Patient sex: M
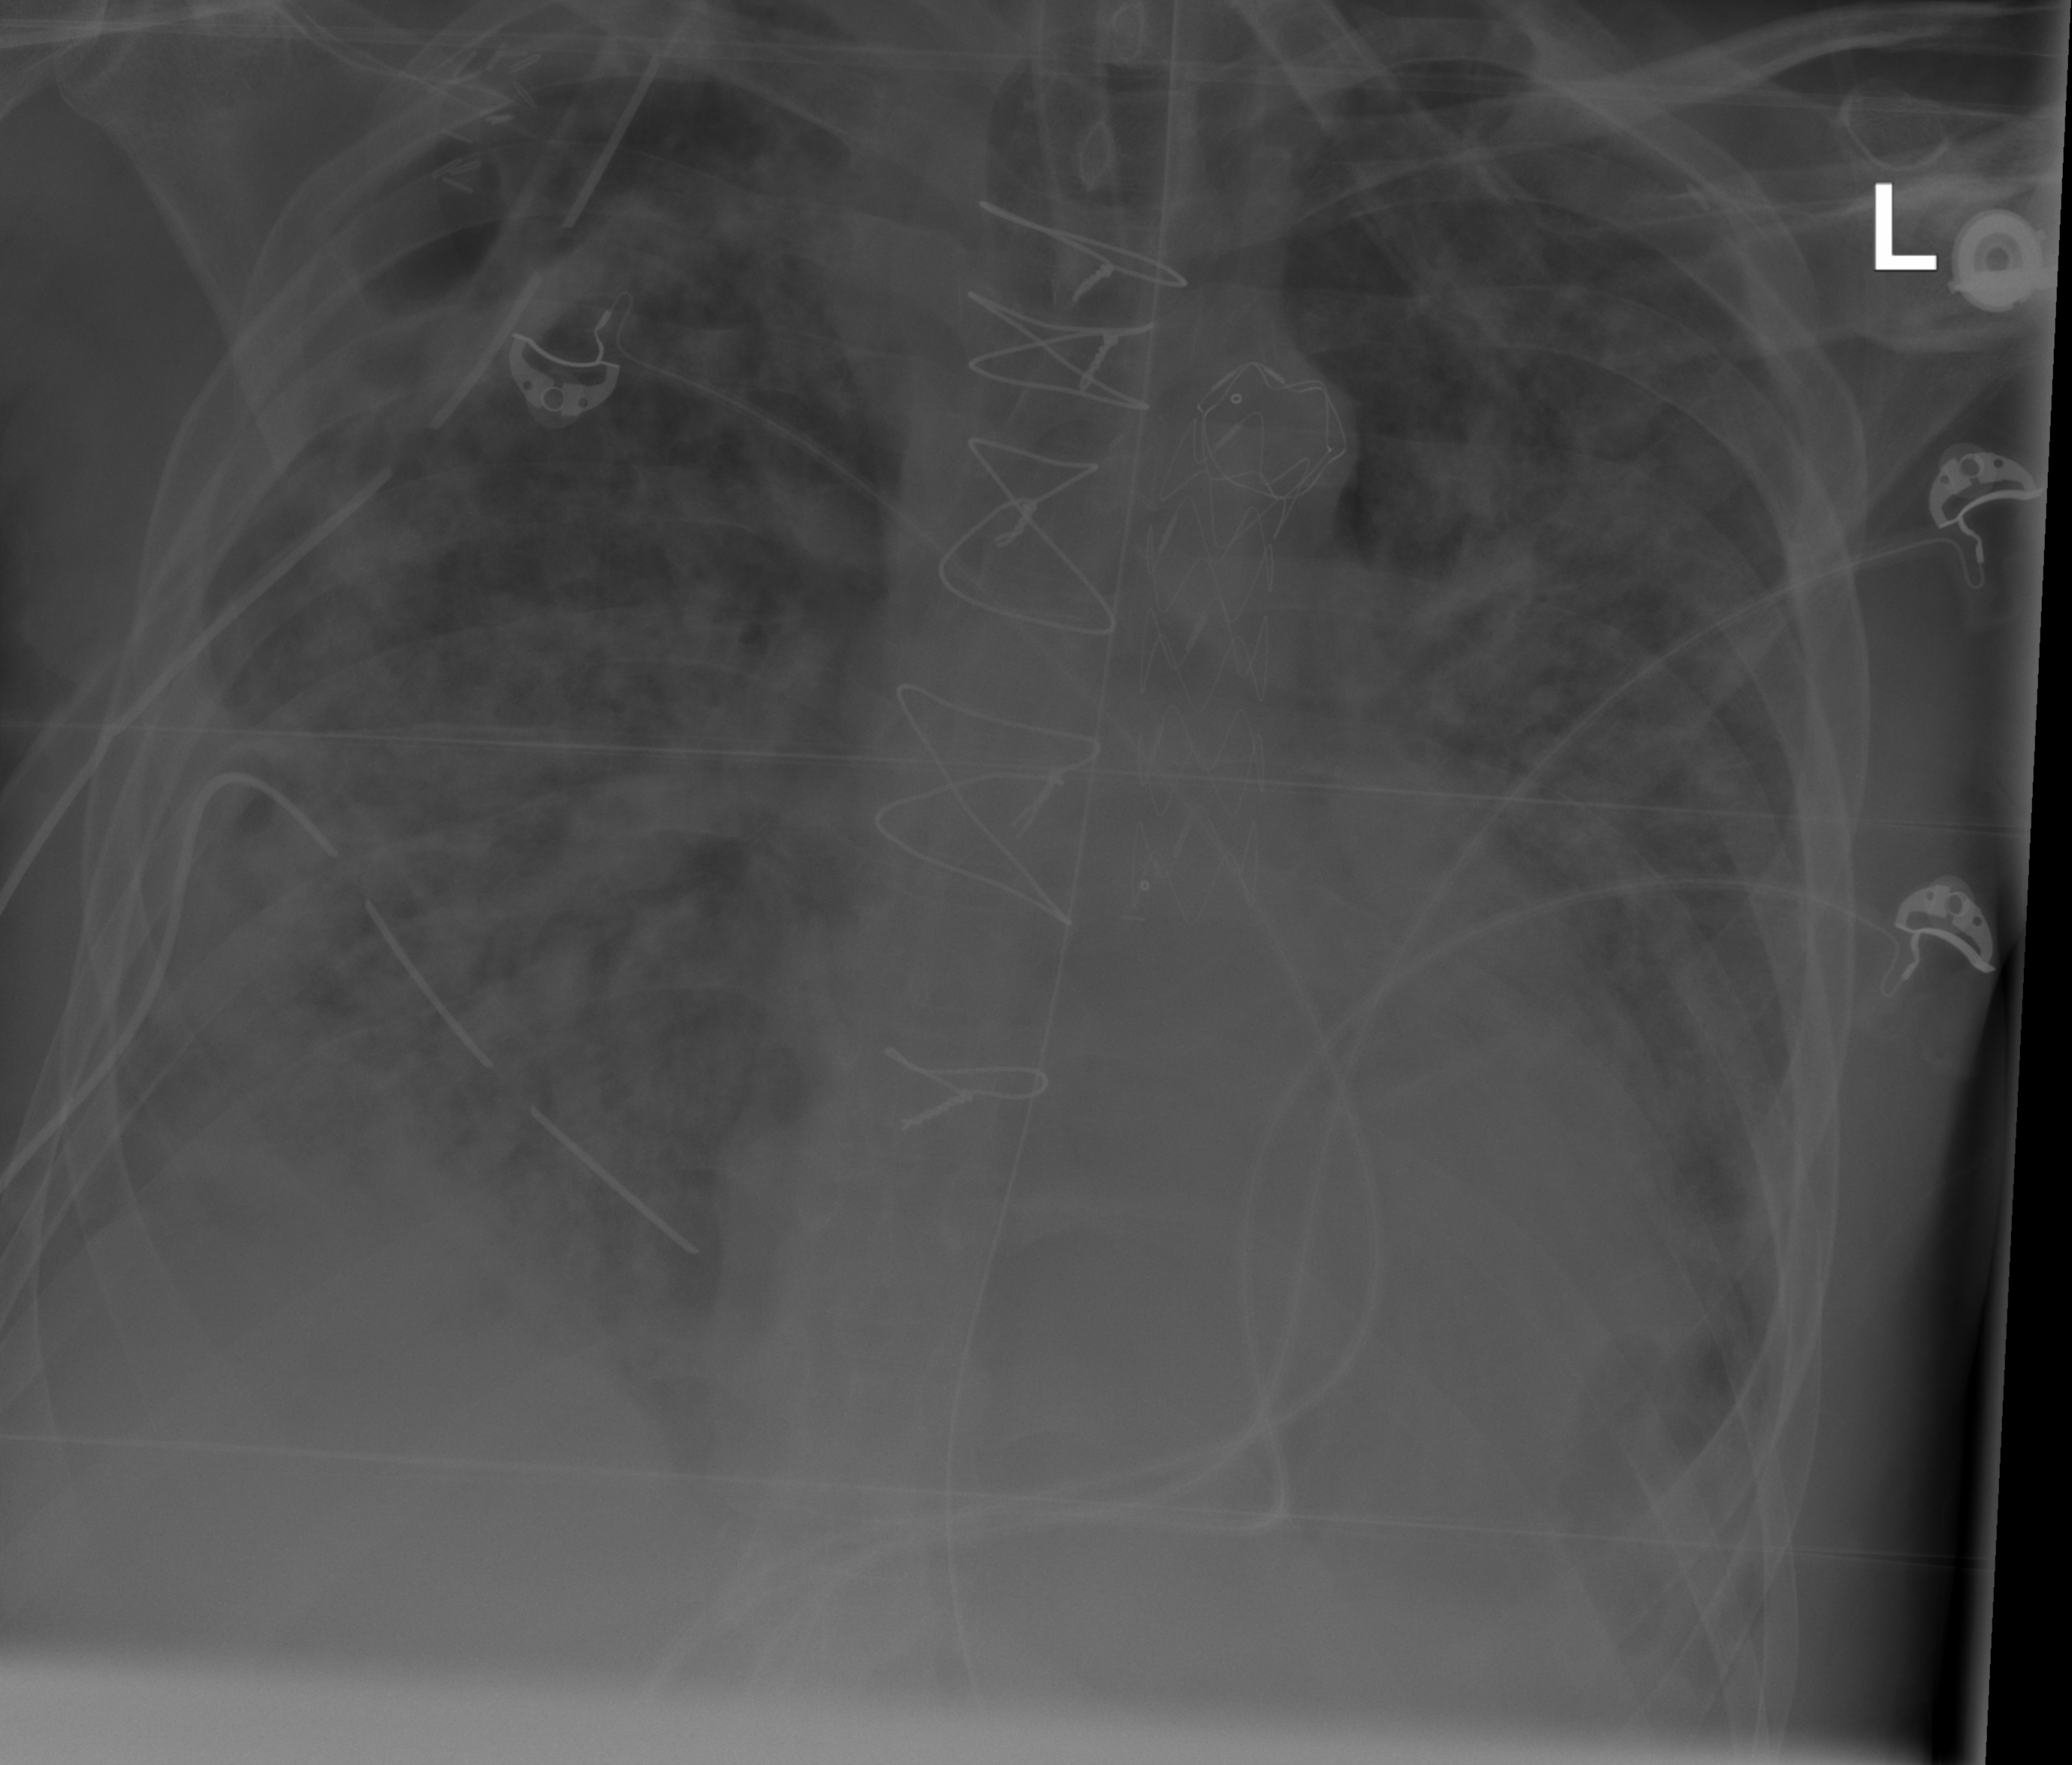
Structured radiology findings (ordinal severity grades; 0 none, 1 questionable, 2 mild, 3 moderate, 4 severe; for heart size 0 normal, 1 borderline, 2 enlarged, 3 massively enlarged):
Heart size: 1
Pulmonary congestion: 0
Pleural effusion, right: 2
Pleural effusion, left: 2
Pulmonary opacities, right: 4
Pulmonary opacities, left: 3
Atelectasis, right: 3
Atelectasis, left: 2